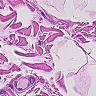
Metastatic tissue present: no